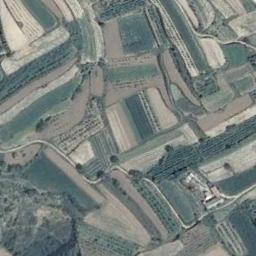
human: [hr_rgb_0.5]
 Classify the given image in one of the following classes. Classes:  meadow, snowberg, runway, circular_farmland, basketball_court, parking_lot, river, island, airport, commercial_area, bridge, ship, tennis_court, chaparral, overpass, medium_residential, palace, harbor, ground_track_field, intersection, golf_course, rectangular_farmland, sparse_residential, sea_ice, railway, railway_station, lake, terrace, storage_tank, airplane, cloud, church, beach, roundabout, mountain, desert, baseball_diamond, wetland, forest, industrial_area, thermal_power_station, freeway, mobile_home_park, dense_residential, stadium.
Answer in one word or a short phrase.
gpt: terrace